Question: The title pretty much sums it up, where would I put the META-INF directory, this is the directory that needs to include the persistence.xml file. My first guess is in the root of my application as a sibling folder of "Source Packages". Thanks in advance! PS - Using a Maven project structure...
Screenshot of my current setup:

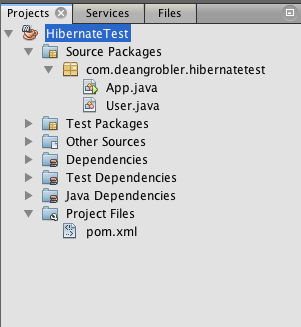
Answer: The 'META-INF' folder needs to be placed at the root of the classpath, this can be achieved by placing it as a direct child of a source folder.